Question: are there any matlab functions that perform the following :

NxM are the dimensions of the image. I,j are the pixel value(Red for chanel 1, Green for chanel 2, Blue for chanel 3).
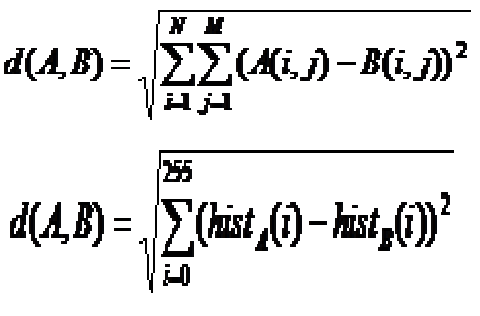
Answer: You can calculate the first distance by
'''
d1 = sqrt(sum((A(:)-B(:)).^2));
'''
and the second by
'''
% Create histograms
hA = hist(A(:),255);
hB = hist(B(:),255);
% Calculate distance
d2 = sqrt(sum((hA-hB).^2));
'''